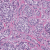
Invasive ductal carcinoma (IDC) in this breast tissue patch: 1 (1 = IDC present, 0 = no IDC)